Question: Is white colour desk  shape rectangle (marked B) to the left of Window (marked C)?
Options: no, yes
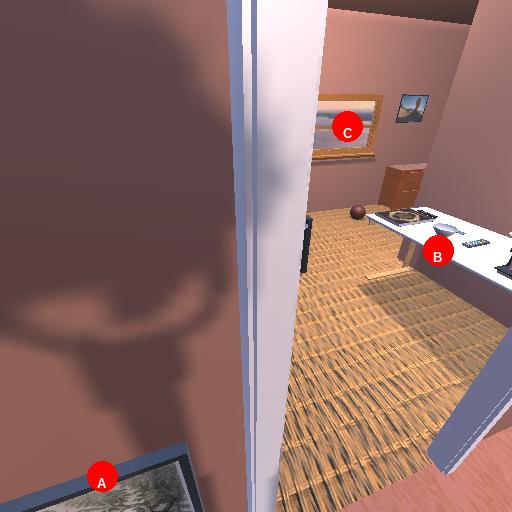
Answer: no